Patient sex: F
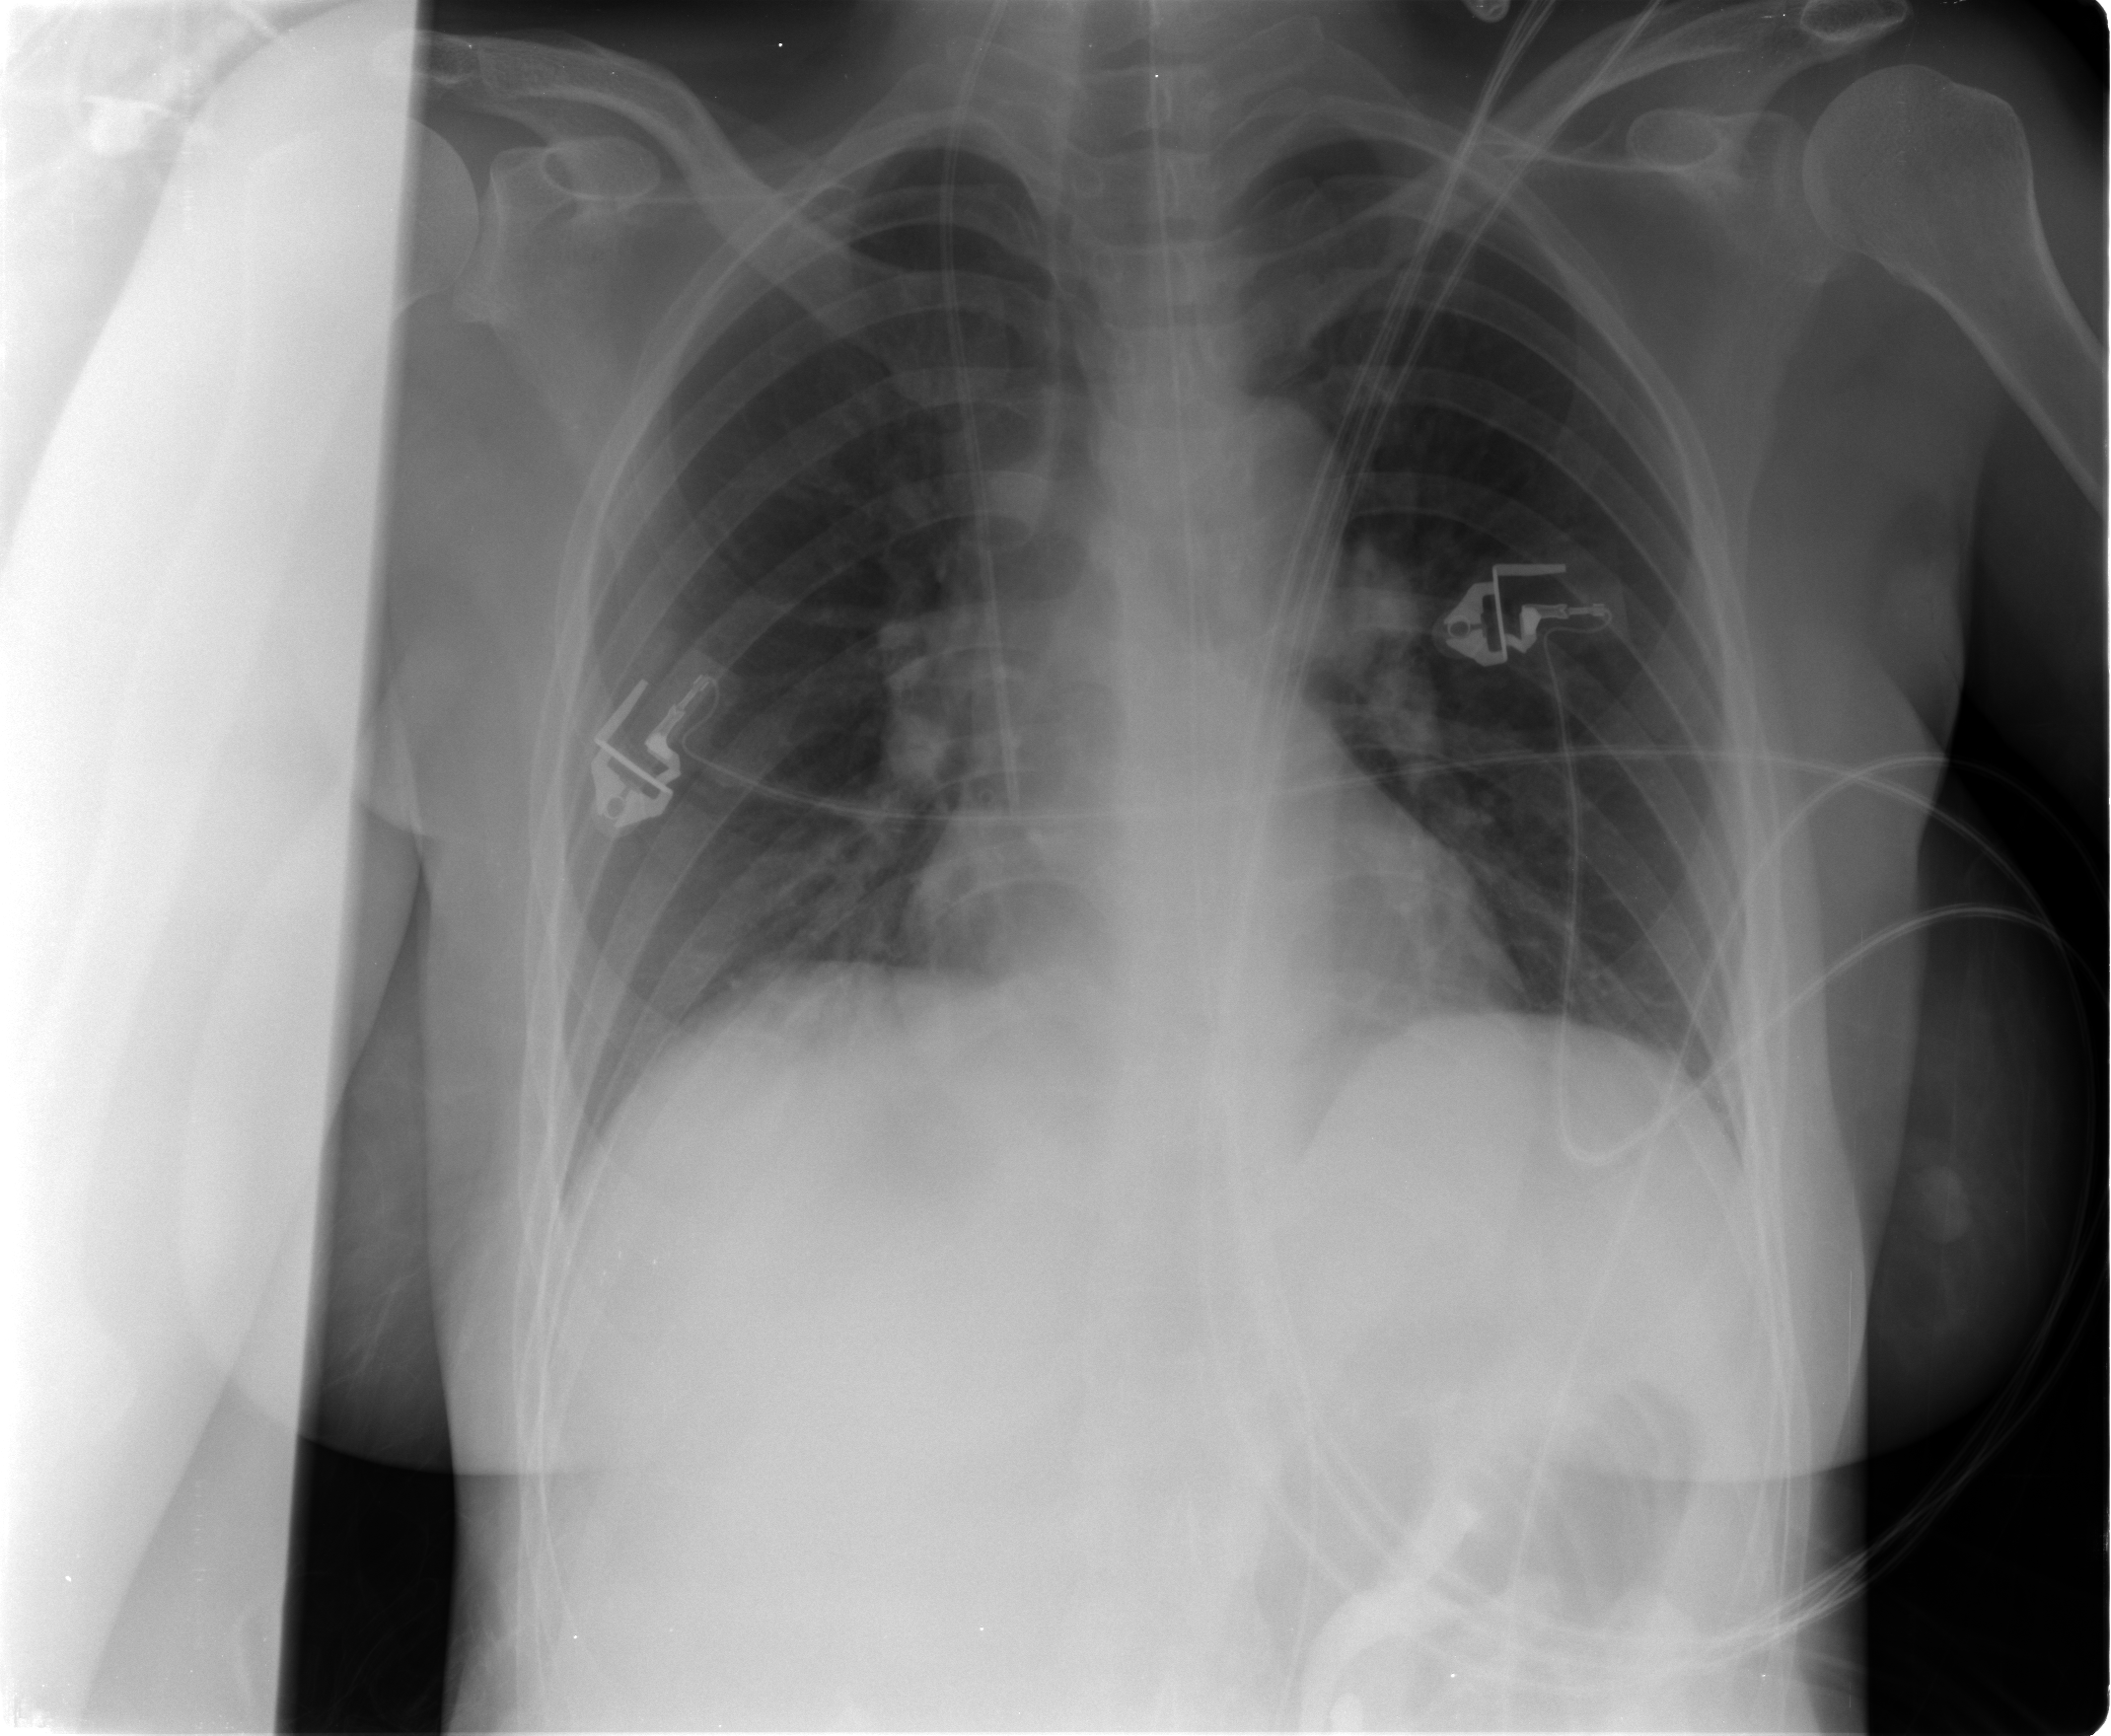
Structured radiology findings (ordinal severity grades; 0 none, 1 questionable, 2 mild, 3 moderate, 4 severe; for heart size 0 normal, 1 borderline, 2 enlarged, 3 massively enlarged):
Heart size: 0
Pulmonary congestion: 0
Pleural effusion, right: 0
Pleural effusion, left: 0
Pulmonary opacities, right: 0
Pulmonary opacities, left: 0
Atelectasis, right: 2
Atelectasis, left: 2